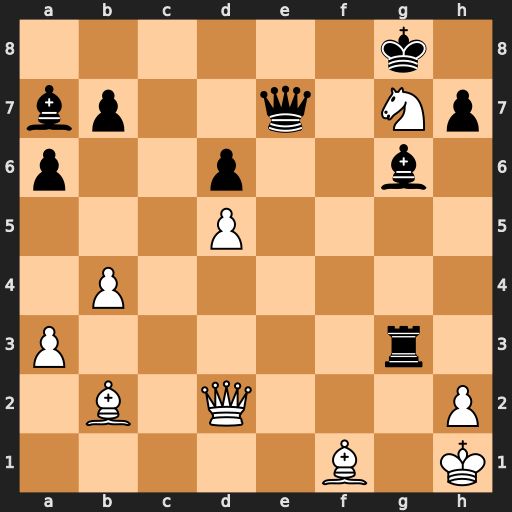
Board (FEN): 6k1/bp2q1Np/p2p2b1/3P4/1P6/P5r1/1B1Q3P/5B1K
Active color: w
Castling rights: -
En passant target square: -
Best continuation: hxg3 Qe3 Qxe3